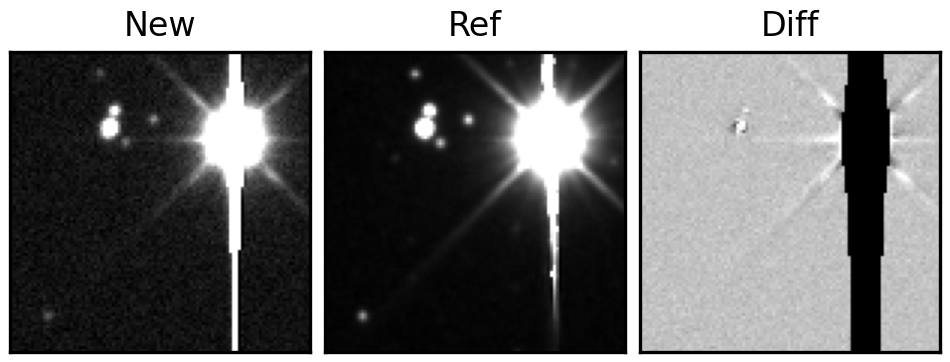
Label: bogus